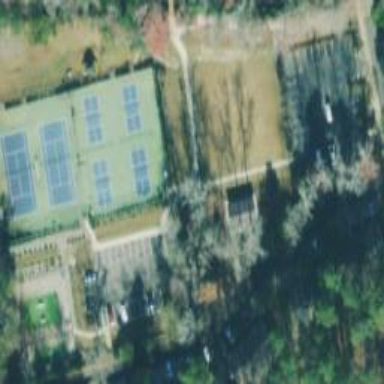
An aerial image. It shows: Tennis court on pitch designated for leisure land.